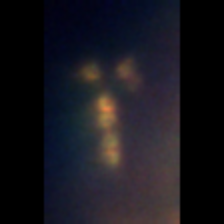
Taxon: Chaetoceros
Group: Diatoms